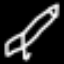
Label: pencil